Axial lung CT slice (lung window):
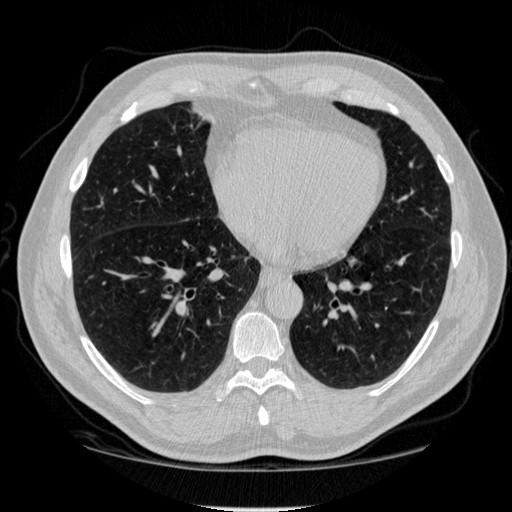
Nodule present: no